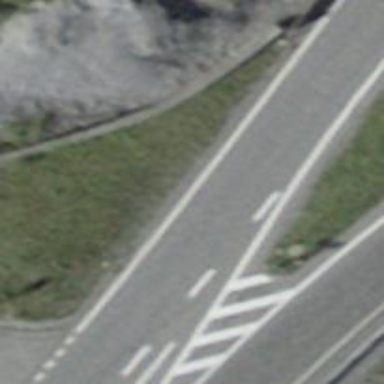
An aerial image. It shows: Tertiary road with no sidewalk.